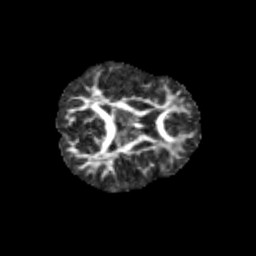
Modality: FA
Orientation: axial
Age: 9
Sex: female
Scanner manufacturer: siemens
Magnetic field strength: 3 T
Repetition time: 3.8 s
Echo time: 0.07 s